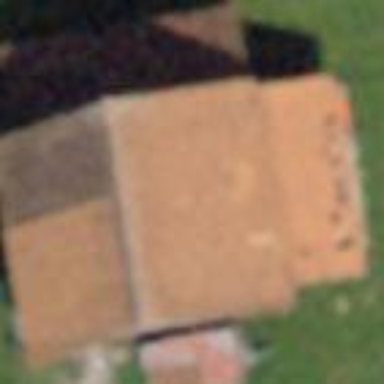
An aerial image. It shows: Barn.